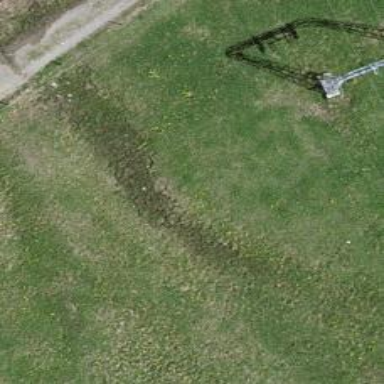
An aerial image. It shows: Downhill skiing track.